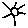
Label: sun